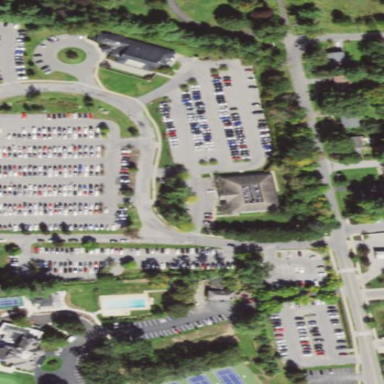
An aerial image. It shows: Parking area with surface.